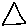
Label: triangle